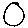
Label: circle